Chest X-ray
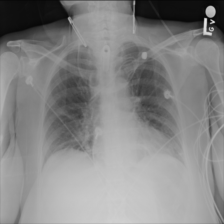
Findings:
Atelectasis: negative
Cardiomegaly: negative
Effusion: negative
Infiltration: positive
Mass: negative
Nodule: negative
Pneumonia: negative
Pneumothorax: negative
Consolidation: negative
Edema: negative
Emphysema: negative
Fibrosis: negative
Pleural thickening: negative
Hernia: negative